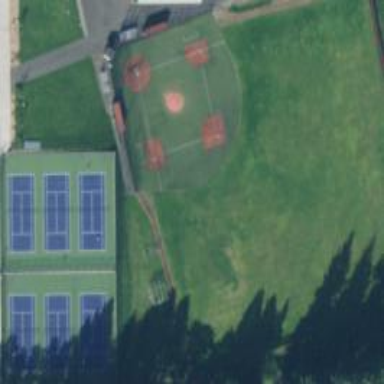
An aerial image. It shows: Baseball pitch for leisure land.